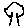
Label: tree